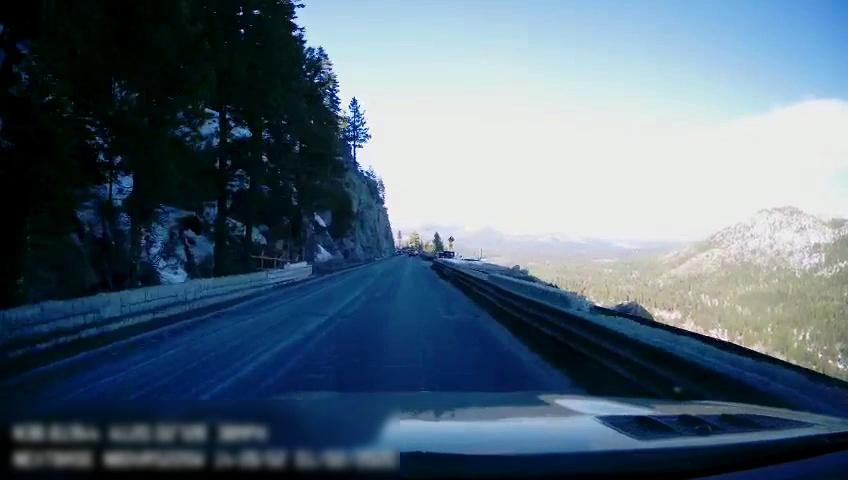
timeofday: Day
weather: Snowy
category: Drivable Space
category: Lanes | Current Lane
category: Traffic | Signs